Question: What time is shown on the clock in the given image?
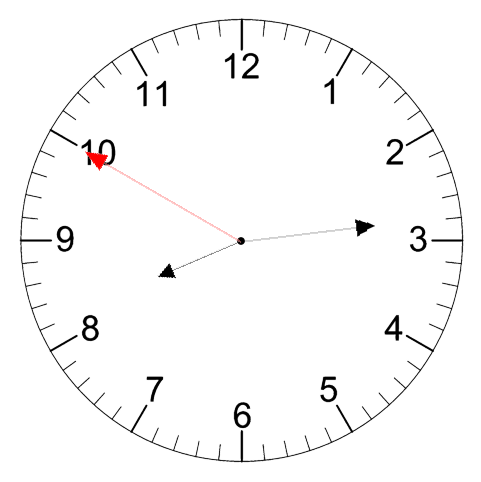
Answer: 08:13:50